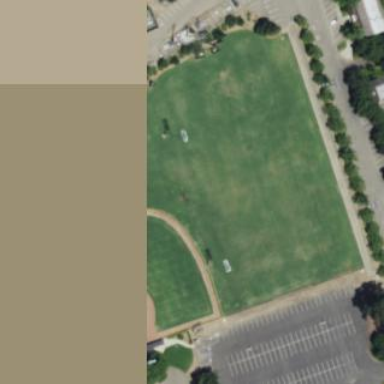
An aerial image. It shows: Baseball pitch for leisure and sports activities.